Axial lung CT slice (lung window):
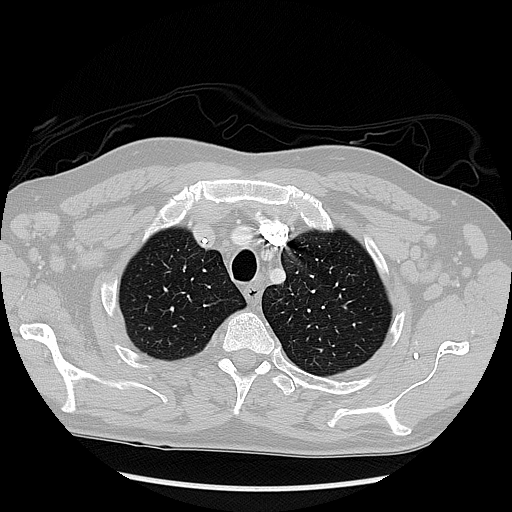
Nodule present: no